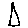
Label: triangle